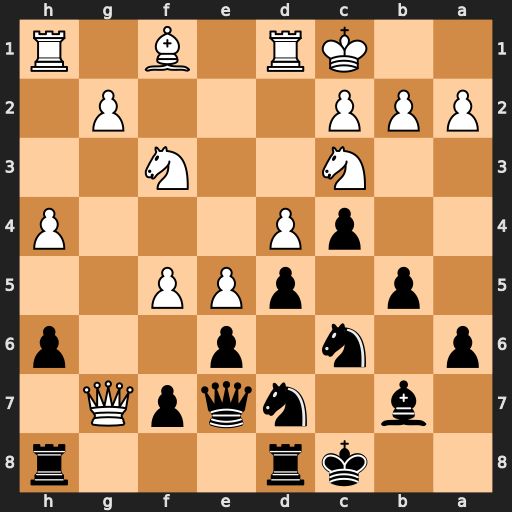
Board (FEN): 2kr3r/1b1nqpQ1/p1n1p2p/1p1pPP2/2pP3P/2N2N2/PPP3P1/2KR1B1R
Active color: b
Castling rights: -
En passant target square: -
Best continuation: Rdg8 f6 Qe8 Qxh8 Rxh8